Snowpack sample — Loveland Pass, Silver Plume, Colorado, USA (1/12/25, 11:40 AM MST)
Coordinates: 39.66, -105.88
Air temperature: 7 °F
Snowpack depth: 140 cm
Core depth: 10 cm
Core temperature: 41 °F
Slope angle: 11°, slope face: 30°
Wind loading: high
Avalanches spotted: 2
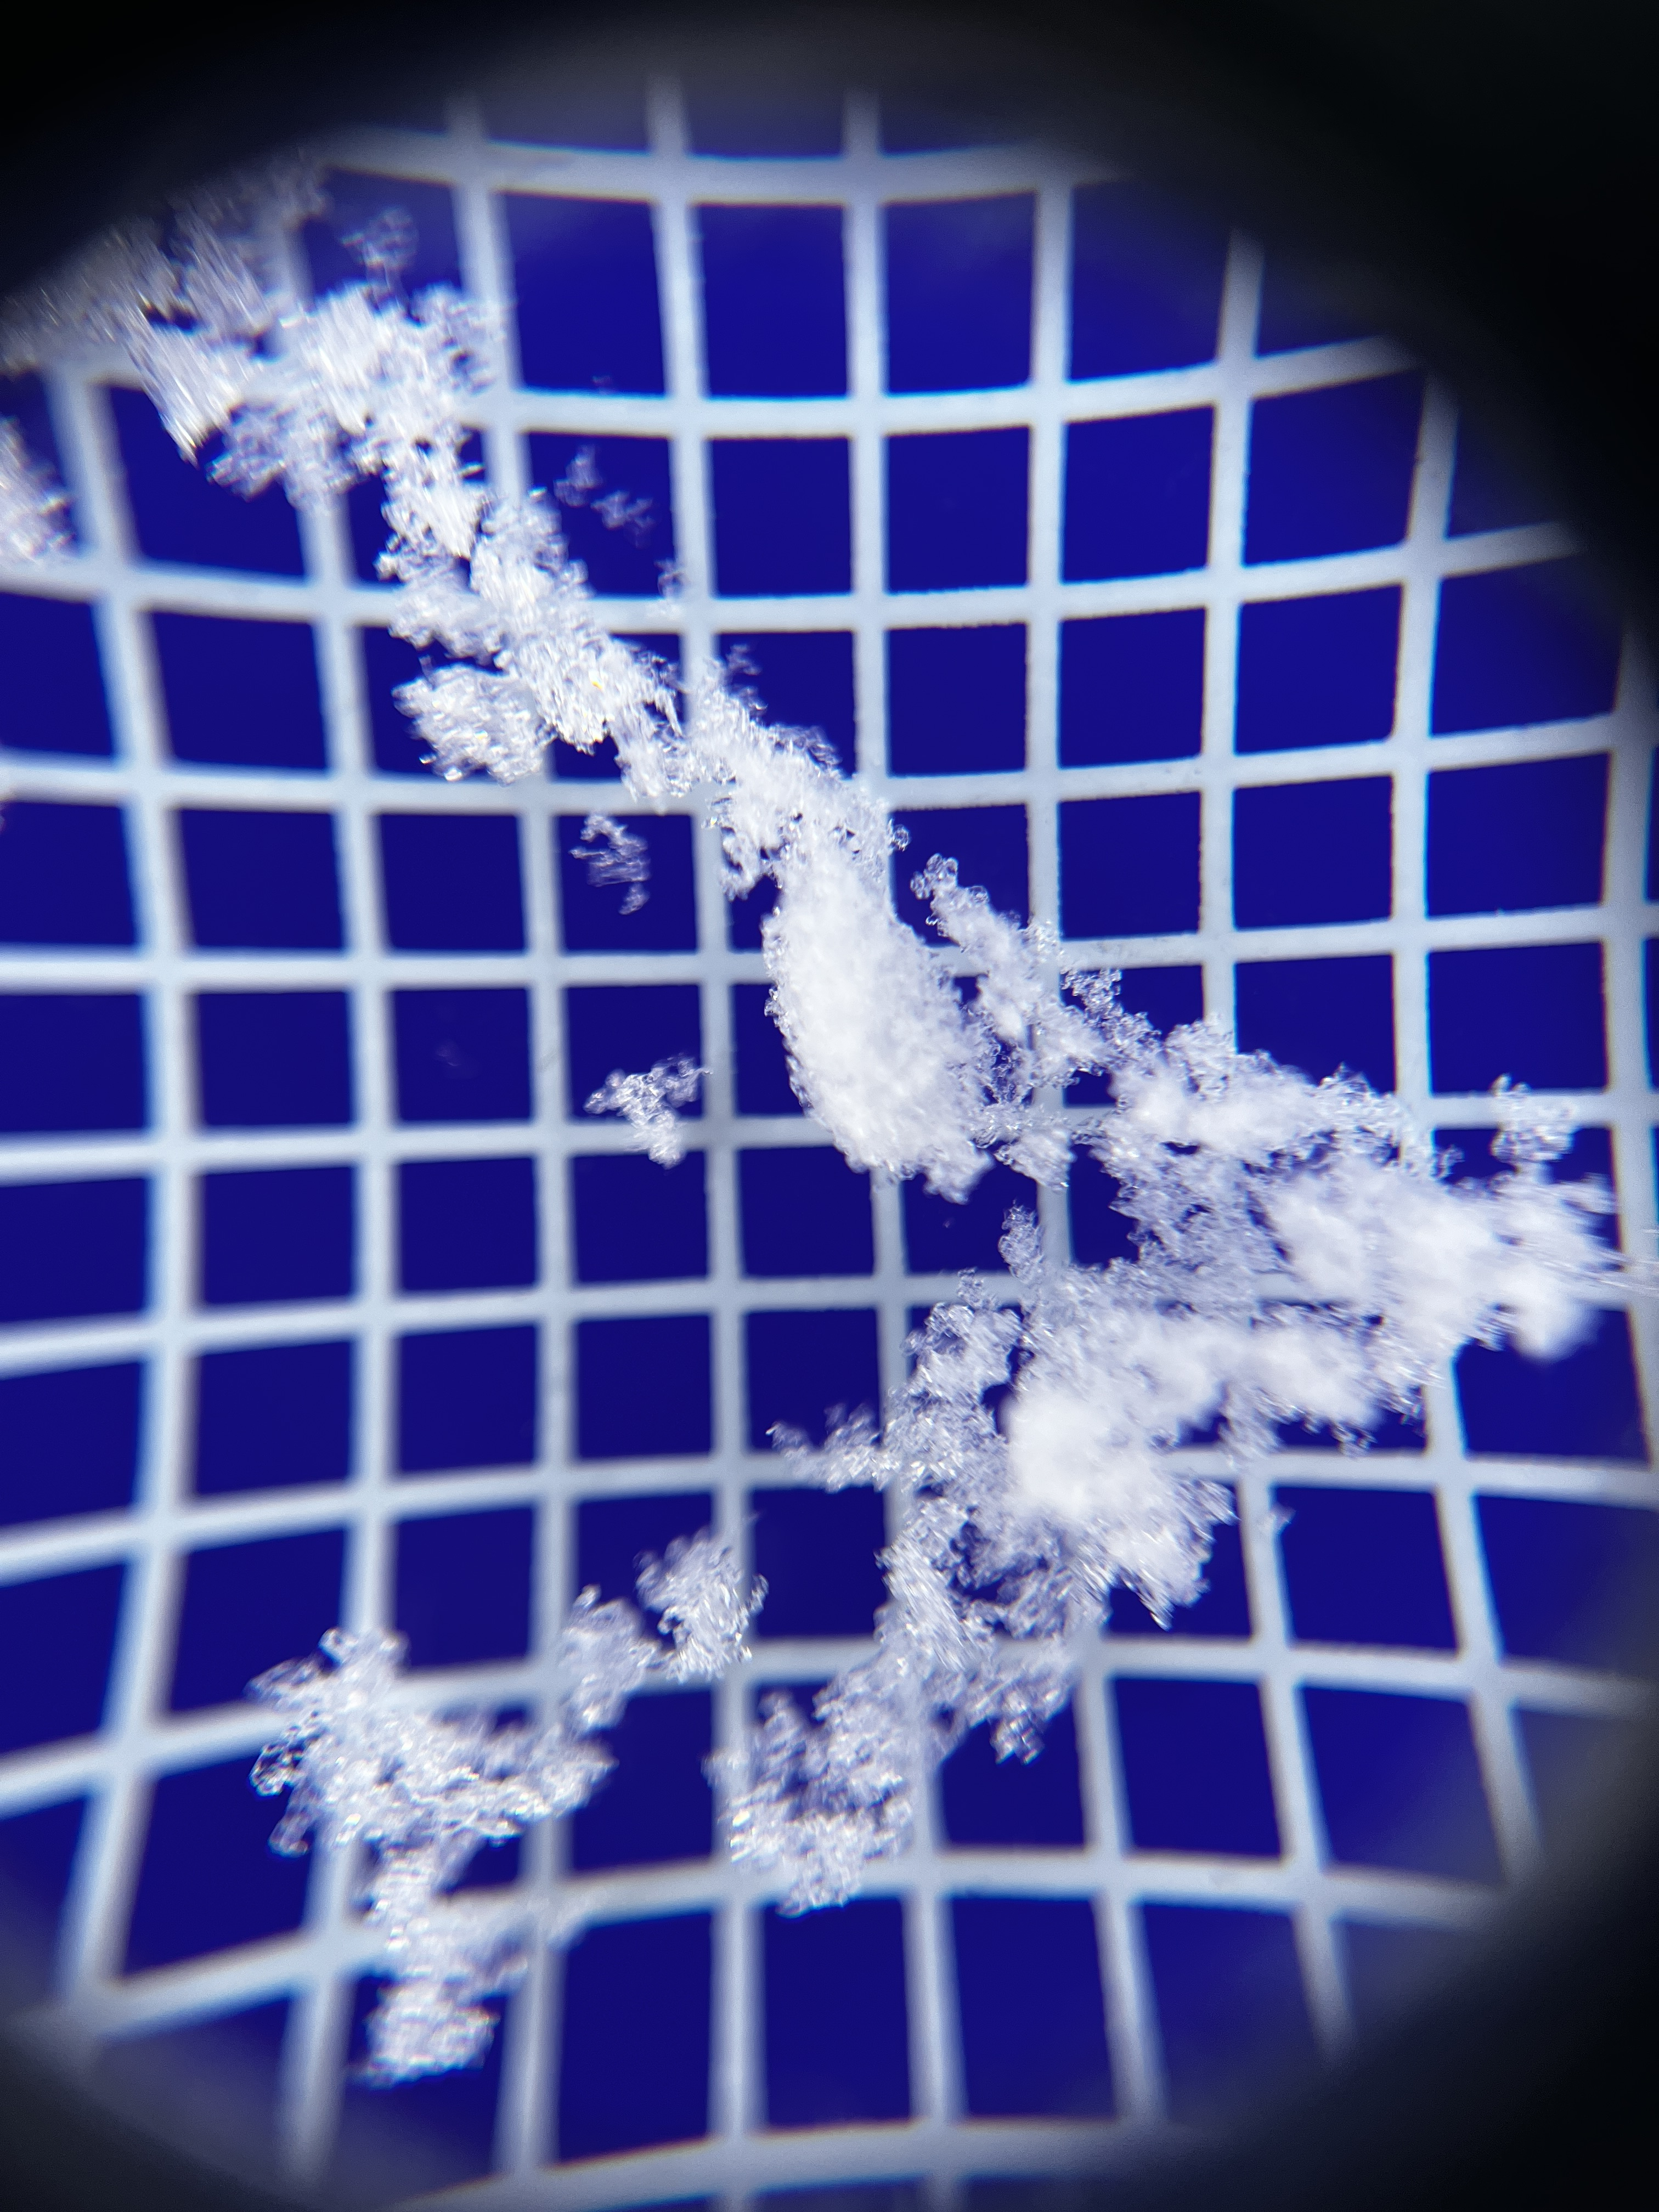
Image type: magnified_profile
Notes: Pilot using slightly modified coring method that took too large segment for snow profile picturing, advised not to use in higher level models. Two avalanche on south face nearby, partially cloudy with light snow in the last 24 hours. Lots of wind loading on eastern features.